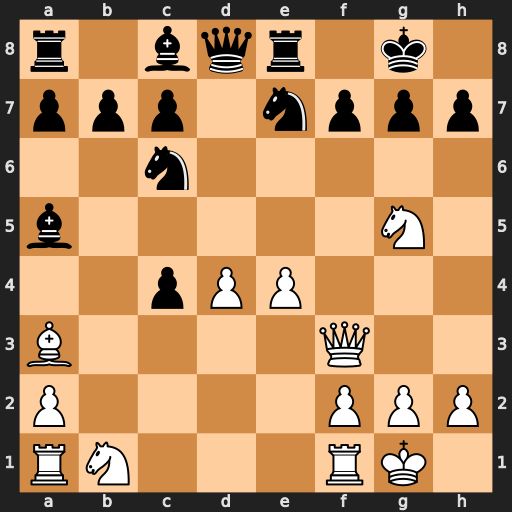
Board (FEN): r1bqr1k1/ppp1nppp/2n5/b5N1/2pPP3/B4Q2/P4PPP/RN3RK1
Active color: w
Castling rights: -
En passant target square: -
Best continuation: Qxf7+ Kh8 Qh5 h6 Nf7+